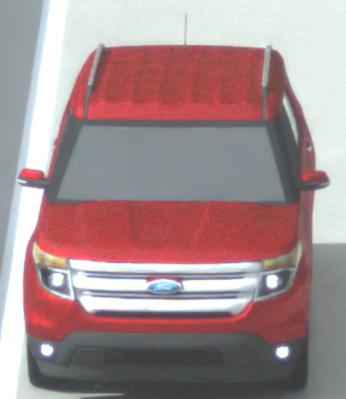
Make: Ford
Model: Explorer
Detailed model: Gen. 5
Model produced from: 2010
Model produced until: 2019
Doors: 5
Color: red
Road condition: wet road
Daytime: morning or afternoon
Contrast: low contrast